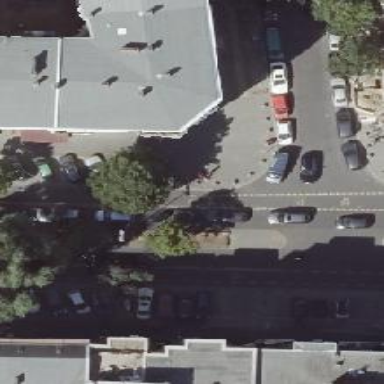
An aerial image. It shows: Unmarked crossing on asphalt footway.